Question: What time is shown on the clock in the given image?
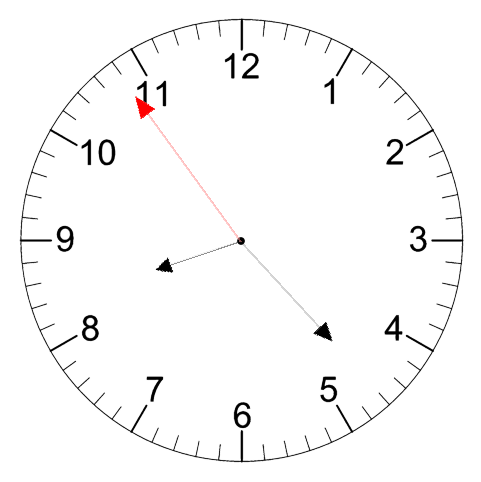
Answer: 08:22:54